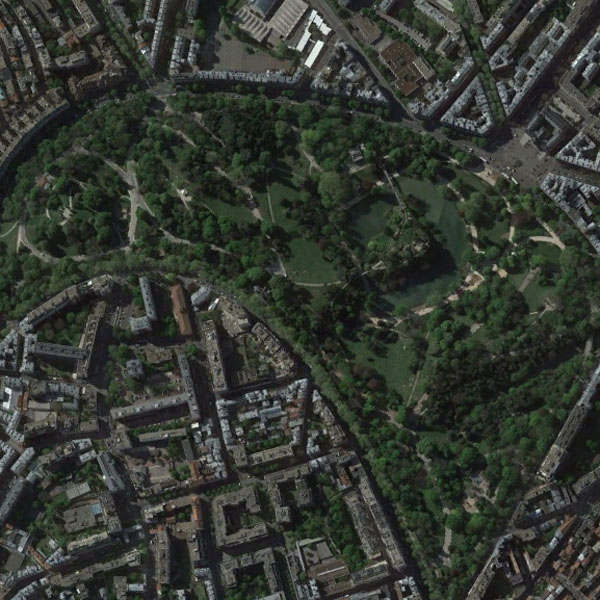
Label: Park